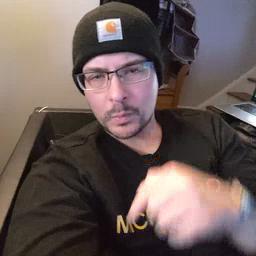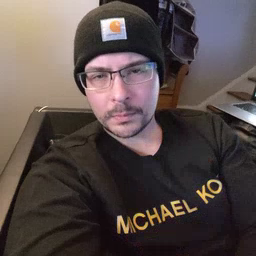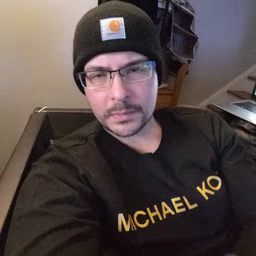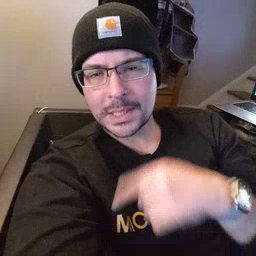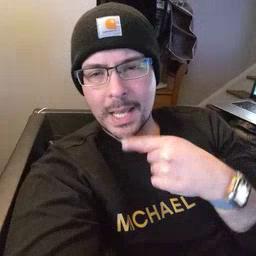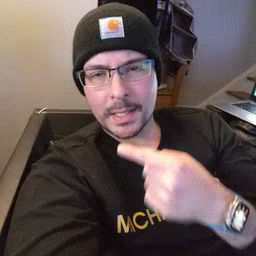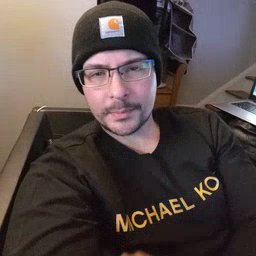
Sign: say